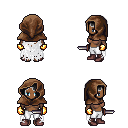
a pixel art fantasy rpg character, female body template, human, dark skin, white tattered cape, white pants, gray pageboy hairstyle, cloth hood, gold gloves, maroon shoes, dagger, four views (front, back, left, right), 2x2 character sprite sheet, small pixel art, hard edges, no anti-aliasing